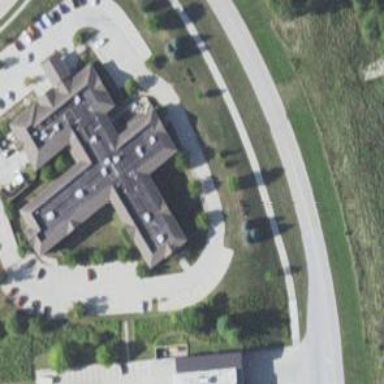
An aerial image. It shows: Building that serves as nursing home.